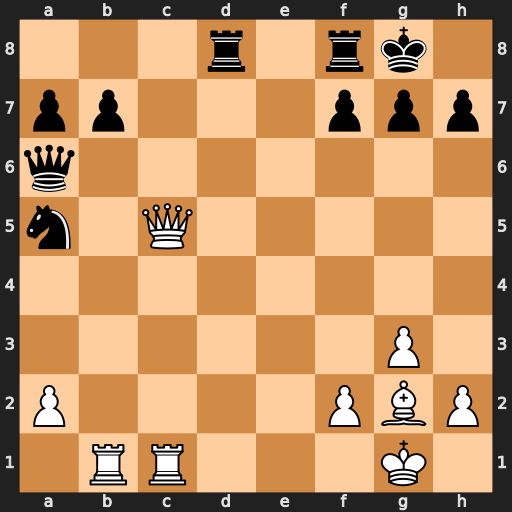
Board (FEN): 3r1rk1/pp3ppp/q7/n1Q5/8/6P1/P4PBP/1RR3K1
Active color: w
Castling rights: -
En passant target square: -
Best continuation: Bf1 Qf6 Qxa5